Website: crate-barrel
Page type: payment
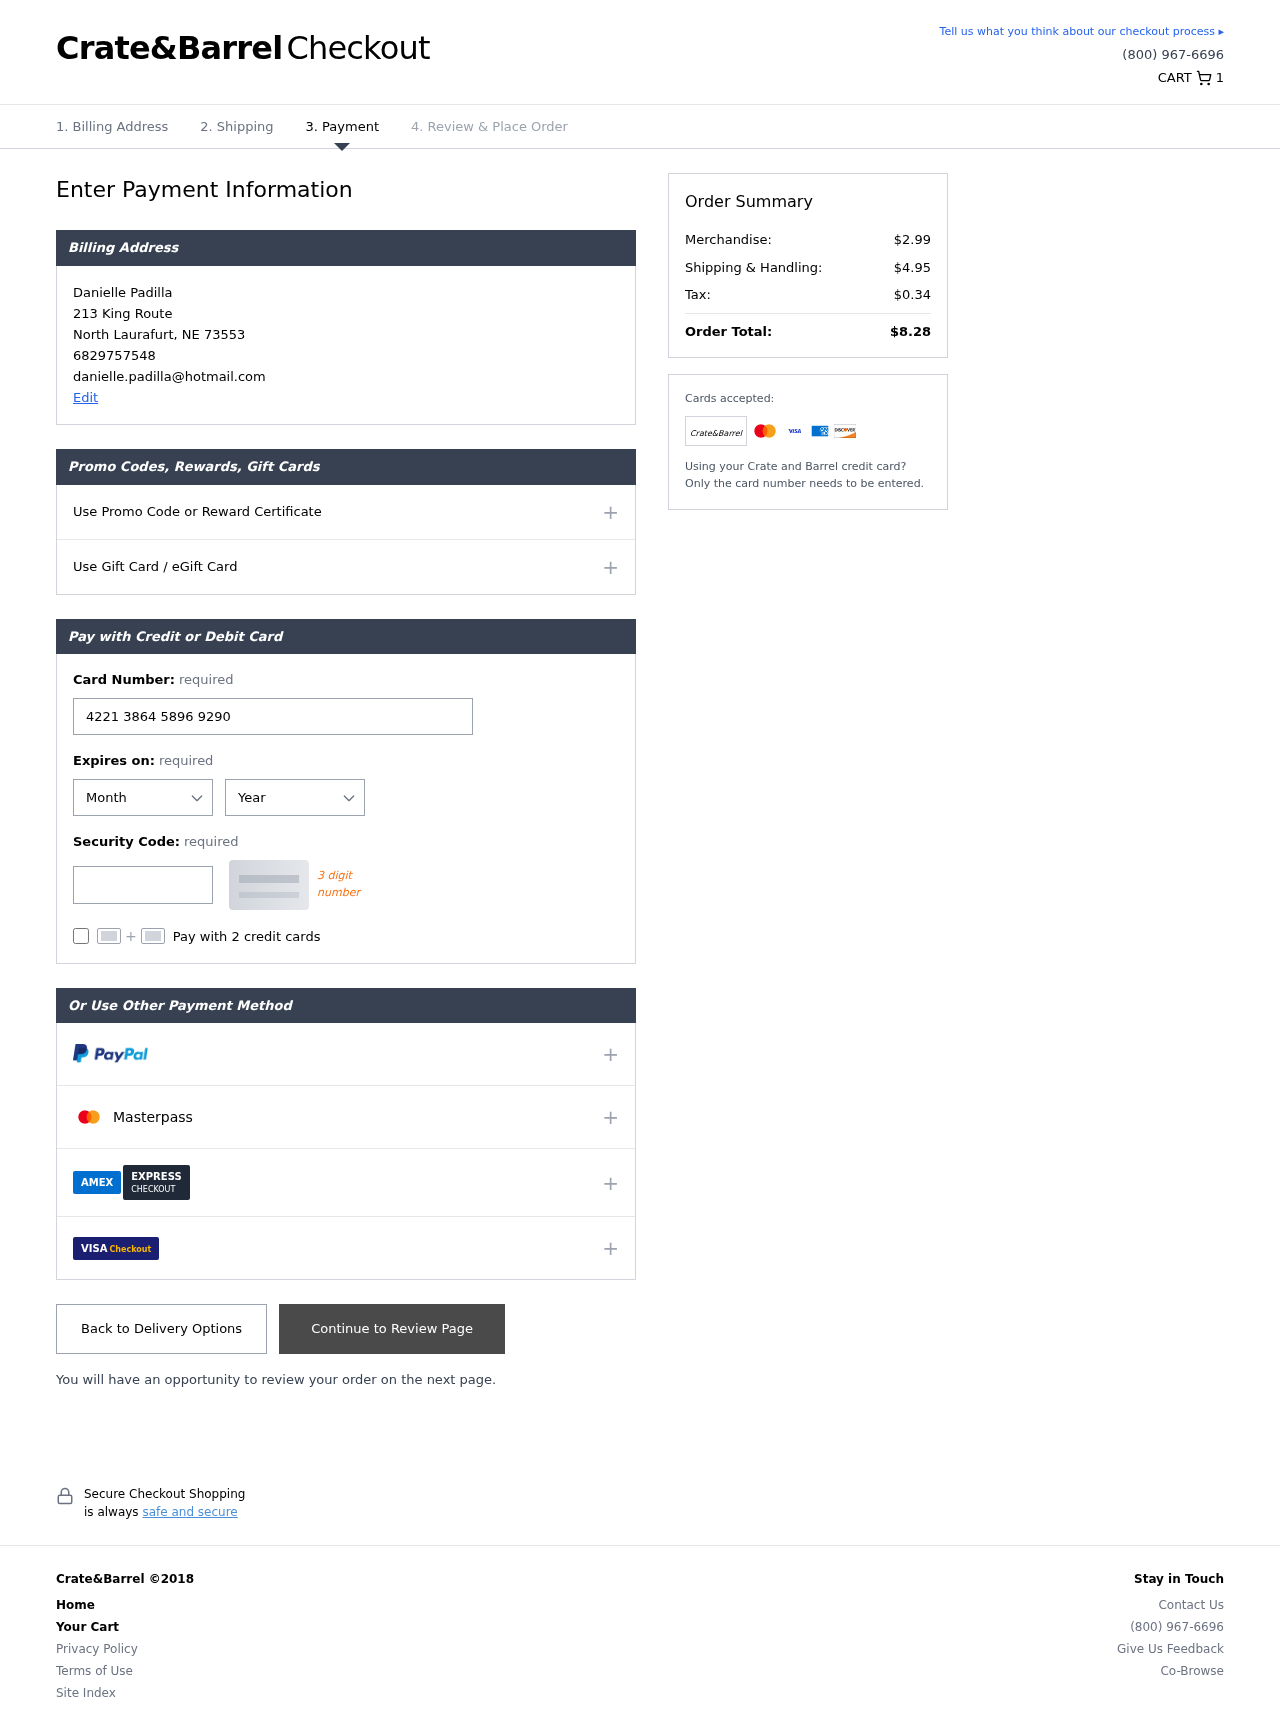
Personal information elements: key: PII_CARD_CVV
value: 665
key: PII_CARD_EXPIRY_MONTH
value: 04
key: PII_CARD_EXPIRY_YEAR
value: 27
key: PII_CARD_NUMBER
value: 4221 3864 5896 9290
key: PII_CITY
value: North Laurafurt
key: PII_EMAIL
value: danielle.padilla@hotmail.com
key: PII_FULLNAME
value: Danielle Padilla
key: PII_PHONE
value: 6829757548
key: PII_POSTCODE
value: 73553
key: PII_STATE_ABBR
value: NE
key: PII_STREET
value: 213 King Route
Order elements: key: ORDER_NUM_ITEMS
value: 1
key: ORDER_SUBTOTAL
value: $2.99
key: ORDER_SHIPPING_COST
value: $4.95
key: ORDER_TAX
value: $0.34
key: ORDER_TOTAL
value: $8.28